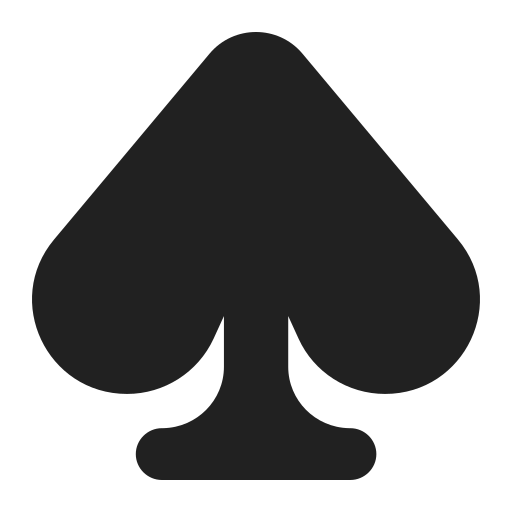
spade suit high contrast